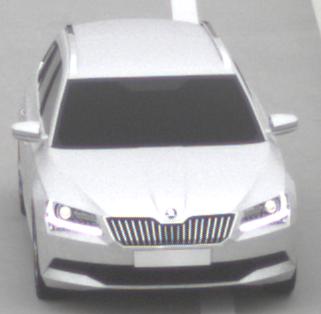
Make: Skoda
Model: Superb Combi 1.4 TSI
Detailed model: Superb (III) Combi
Model produced from: 2015/09
Model produced until: 2018/06
Doors: 5
Color: white
Road condition: dry road
Daytime: midday
Contrast: low contrast